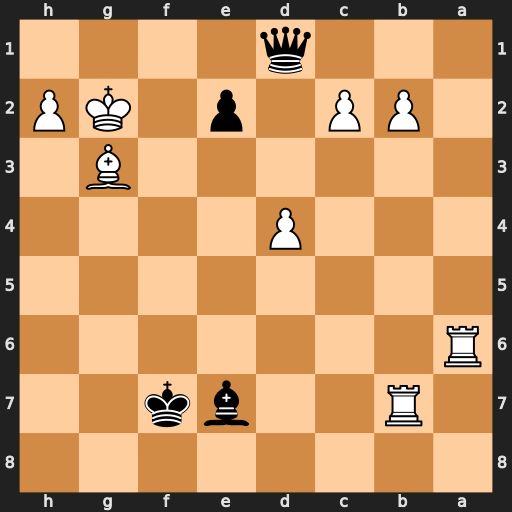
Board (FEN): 8/1R2bk2/R7/8/3P4/6B1/1PP1p1KP/3q4
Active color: b
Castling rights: -
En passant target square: -
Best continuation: Qf1#